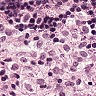
Metastatic tissue present: no